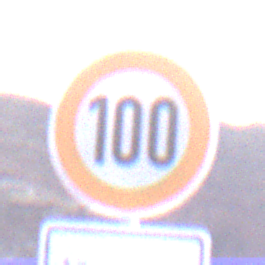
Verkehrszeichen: Geschwindigkeit100
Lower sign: HinweisDurchVerbaleAngabe6
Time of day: Dusk
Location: Outdoor (Nature)
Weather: Clear
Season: NotSpecified
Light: Natural